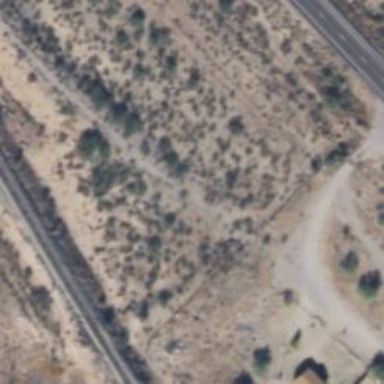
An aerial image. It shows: Track road.